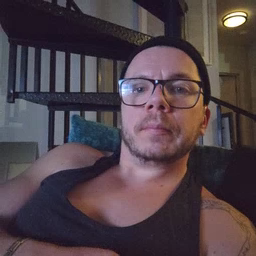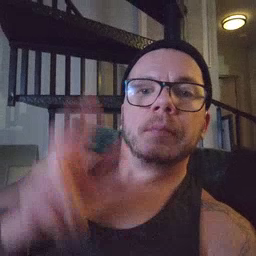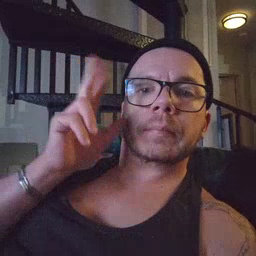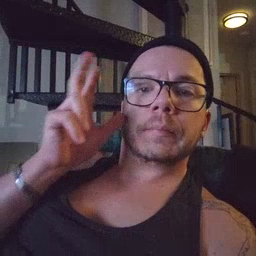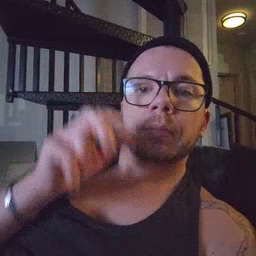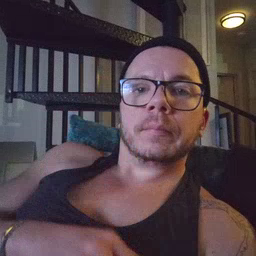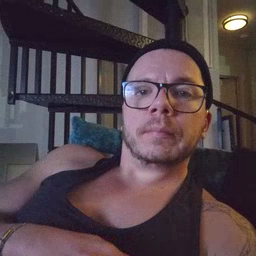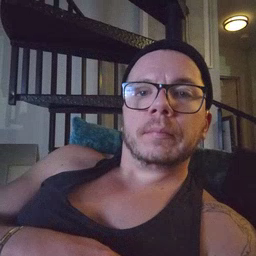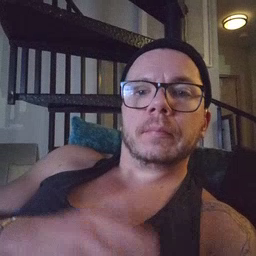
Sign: hear